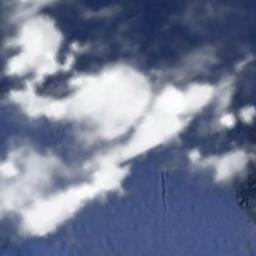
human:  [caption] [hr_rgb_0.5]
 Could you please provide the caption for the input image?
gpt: White clouds on blue sea .

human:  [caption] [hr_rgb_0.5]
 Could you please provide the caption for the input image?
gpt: The white cloud is above blue sea .

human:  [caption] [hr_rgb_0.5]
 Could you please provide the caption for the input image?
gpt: A little white cloud floated above the blue figure .

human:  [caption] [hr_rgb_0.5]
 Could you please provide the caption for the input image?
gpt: The stratus clouds are located above the surface of the sea .

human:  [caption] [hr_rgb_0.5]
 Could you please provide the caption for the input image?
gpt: There are a few pieces of stiff clouds over a blue sea .